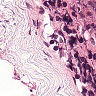
Metastatic tissue present: no